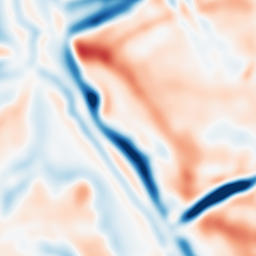
Category: multiscale
Decomposition family: dog
Decomposition parameters: sigma_low: 5
sigma_high: 5
Upsampling method: quadratic
Upsampling parameters: scale: 2
Upsampling scale: 2